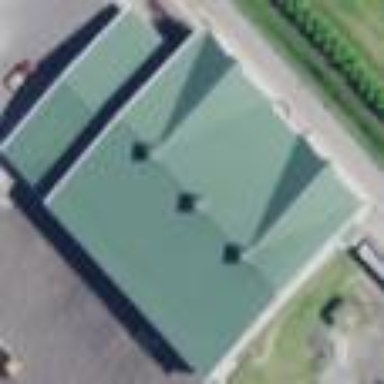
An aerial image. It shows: Waste transfer station building.